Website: bh-photo
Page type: customer-info-address
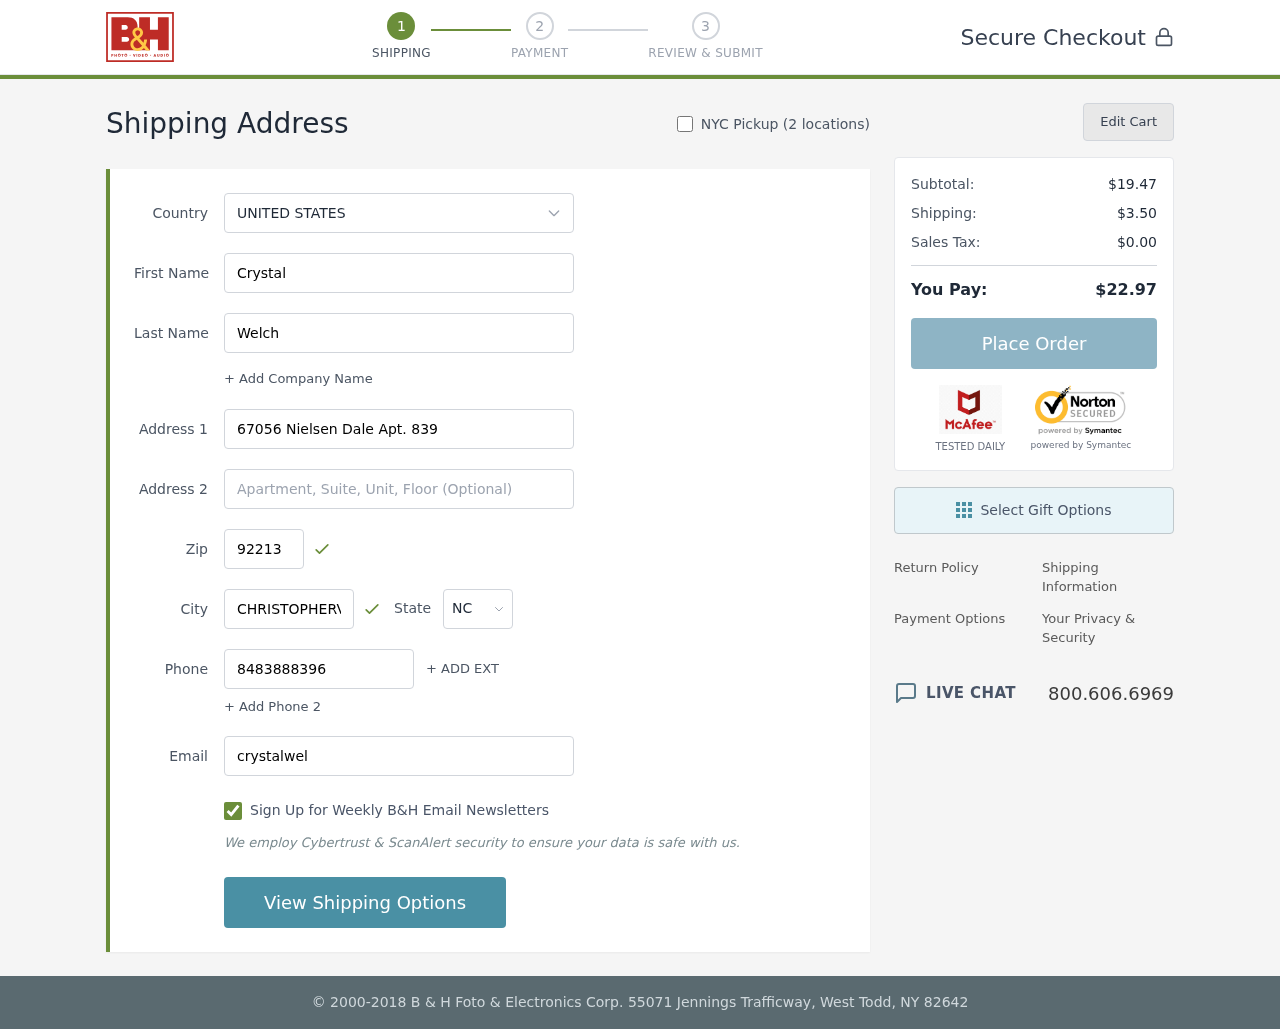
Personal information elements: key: PII_CITY
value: Christopherville
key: PII_COUNTRY
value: United States
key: PII_EMAIL
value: crystalwelch@yahoo.com
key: PII_FIRSTNAME
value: Crystal
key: PII_LASTNAME
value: Welch
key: PII_PHONE
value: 8483888396
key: PII_POSTCODE
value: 92213
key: PII_STATE_ABBR
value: NC
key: PII_STREET
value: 67056 Nielsen Dale Apt. 839
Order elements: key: ORDER_SUBTOTAL
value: $19.47
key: ORDER_SHIPPING_COST
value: $3.50
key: ORDER_TAX
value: $0.00
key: ORDER_TOTAL
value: $22.97